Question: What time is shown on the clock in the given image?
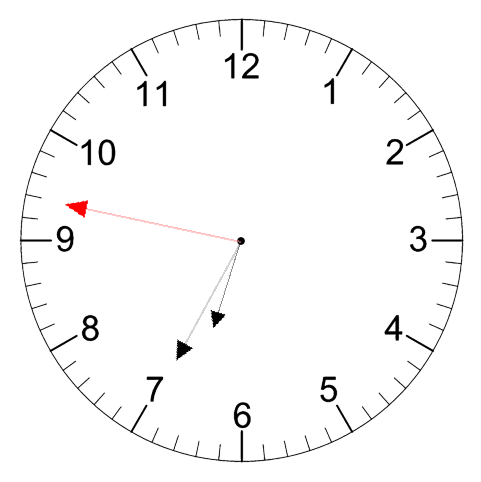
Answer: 06:34:47